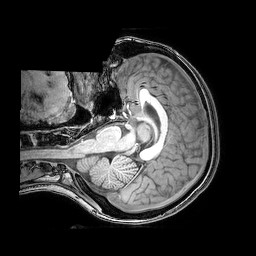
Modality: T1w
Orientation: axial
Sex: female
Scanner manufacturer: philips
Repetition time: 0.008055 s
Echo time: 0.00368 s